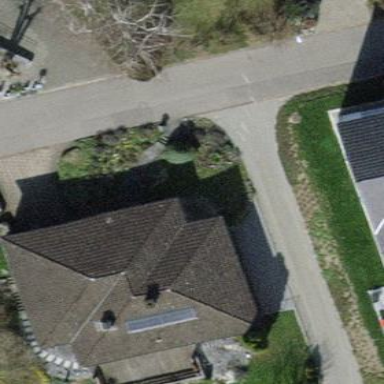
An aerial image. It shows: Detached building with quadruple saltbox roof shape.